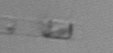
Label: Skeletonema